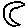
Label: moon